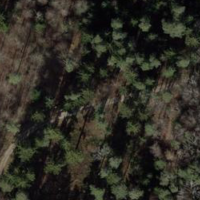
EUNIS habitat code: 44
Species observed at this site:
Lysimachia vulgaris